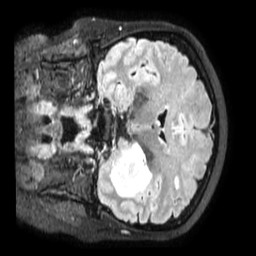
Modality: FLAIR
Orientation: coronal
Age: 38
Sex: female
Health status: ill
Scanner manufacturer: philips
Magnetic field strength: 3 T
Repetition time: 4.8 s
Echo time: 0.34 s